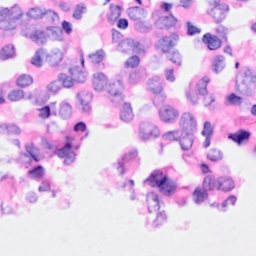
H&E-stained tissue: Breast